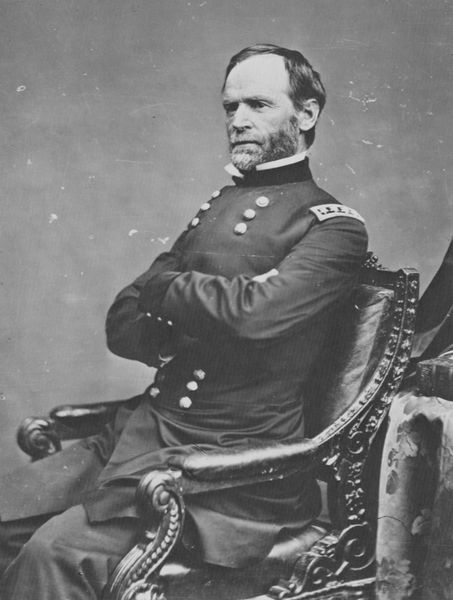
Titel: General William T. Sherman
Künstler: Mathew B. Brady
Schlagwörter: dunkel, mann, schatten, weiß, sitzen, frisur, grau, hell, hintergrund, holz, licht, mund, nase, ohr, profil, schwarz, stirn, stuhl, tisch, blick, tuch, hochformat, rock, alt, bart, hose, jacke, wand, arme, augen, falten, kragen, vollbart, ärmel, bildnis, herr, möbel, portrait, porträt, rückenlehne, vorhang, gold, mantel, pose, sessel, decke, knopf, schulter, lehne, chair, white, black, old, polster, steif, ernst, streng, glanz, aufrecht, metall, nägel, knöpfe, dreiviertelprofil, foto, fotografie, photographie, stolz, lehnstuhl, schwarz-weiß, sterne, seite, militär, uniform, soldat, backenbart, epauletten, manschetten, offizier, orden, stehkragen, armee, schnitzerei, photo, verziert, verschränkt, armlehnen, halbprofil, man, leder, grad, sesse, fotographie, buttons, beard, aufnahme, verzierungen, dead, studio, verschrenkt, schnitz, bügelfalte, verschränkte arme, polsternägel, studioaufnahme, porträtaufnahme, uniformjacke, protrai, verswchränkt, president, verschrengt, chales